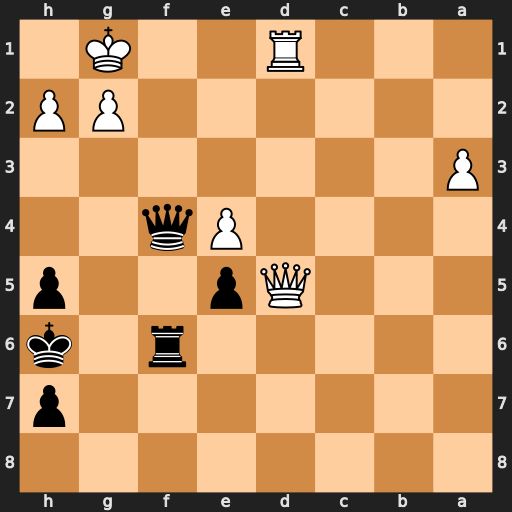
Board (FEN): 8/7p/5r1k/3Qp2p/4Pq2/P7/6PP/3R2K1
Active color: b
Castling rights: -
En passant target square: -
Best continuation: Qf2+ Kh1 Qf1+ Rxf1 Rxf1#